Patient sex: M
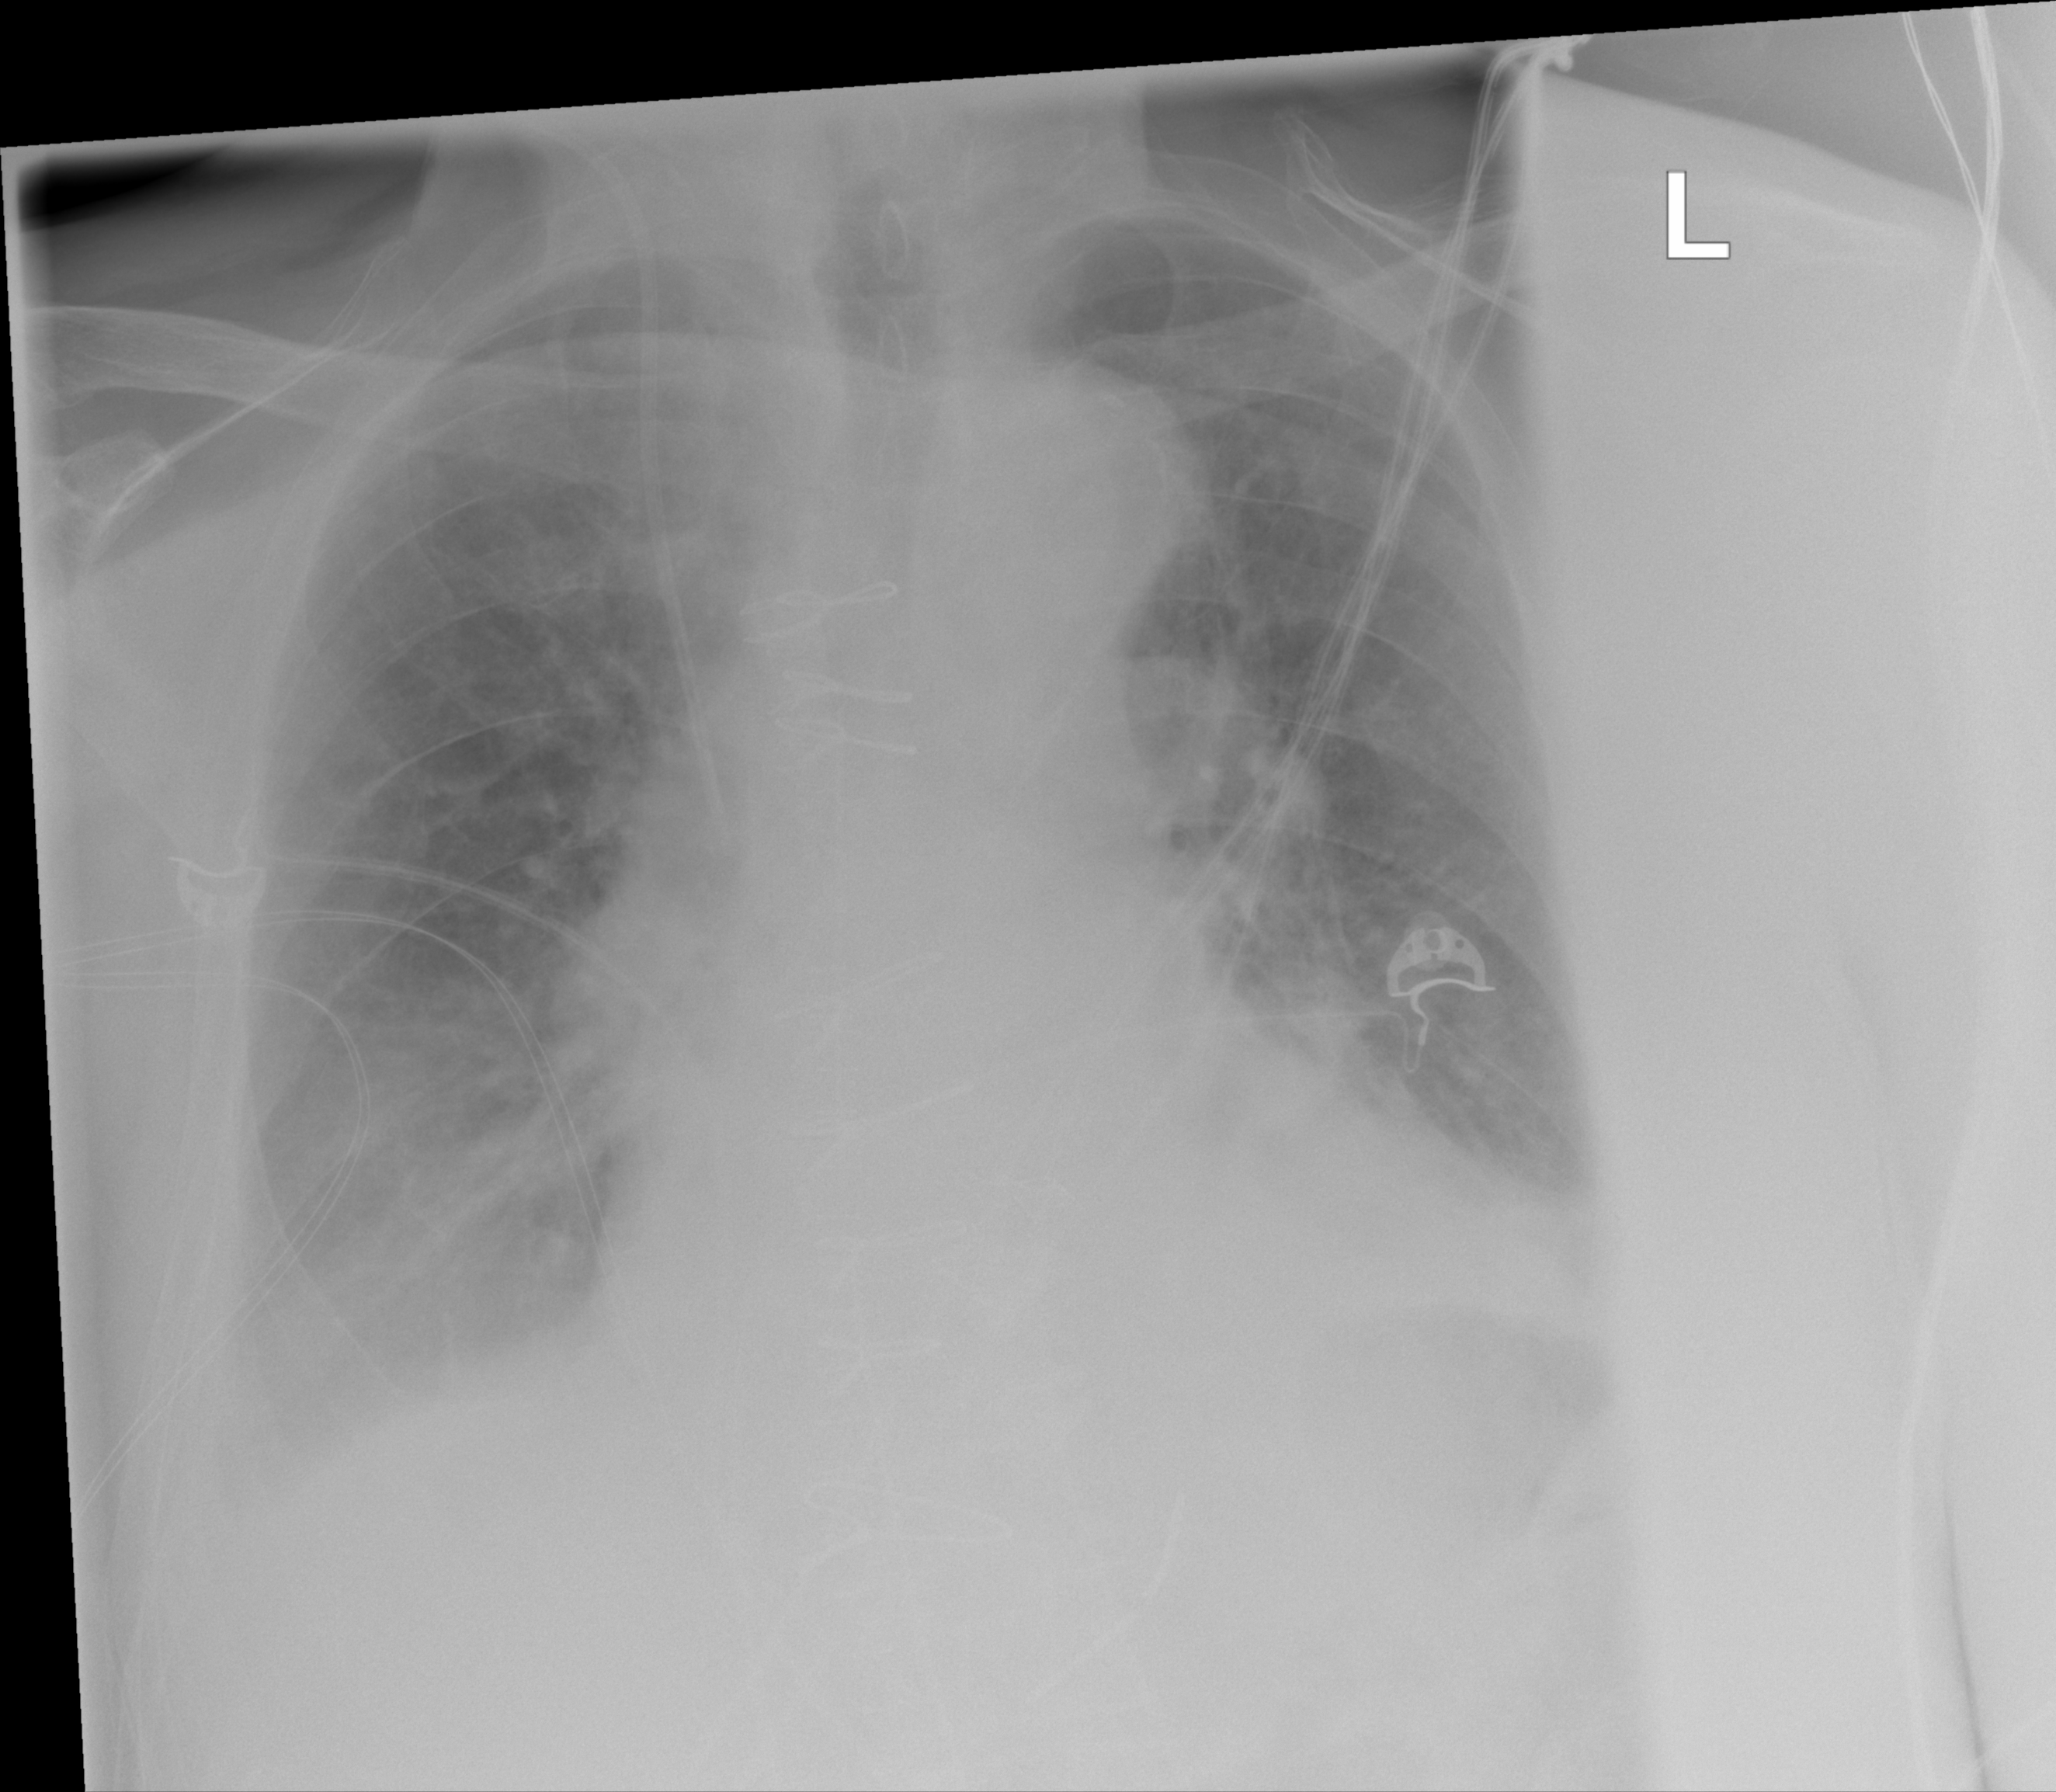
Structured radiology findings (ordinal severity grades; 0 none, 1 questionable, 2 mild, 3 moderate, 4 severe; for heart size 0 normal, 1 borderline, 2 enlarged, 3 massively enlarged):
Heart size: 1
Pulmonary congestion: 2
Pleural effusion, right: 3
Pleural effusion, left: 2
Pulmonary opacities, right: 2
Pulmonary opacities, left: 2
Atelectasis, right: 2
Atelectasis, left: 2